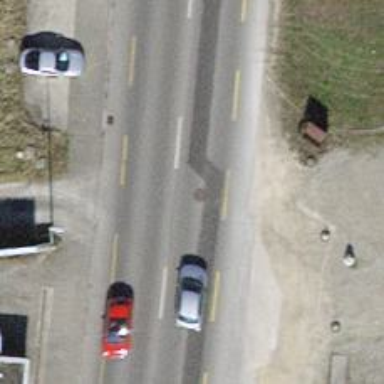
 equipped with cycle lane on both sides."